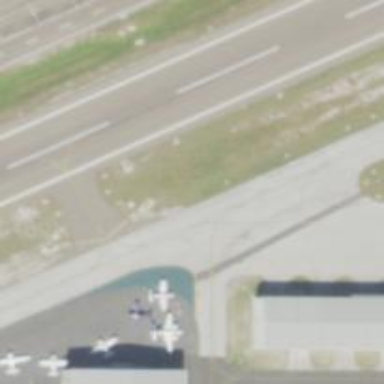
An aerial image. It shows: Image of taxiway at airport.